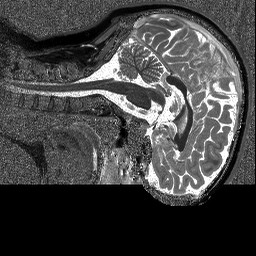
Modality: T1map
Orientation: sagittal
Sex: female